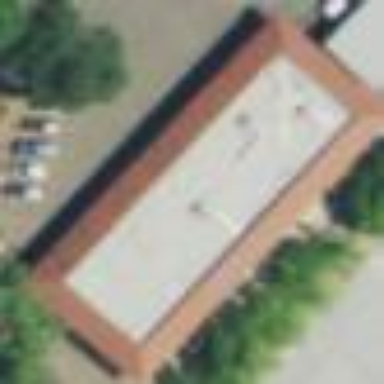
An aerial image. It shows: School building.